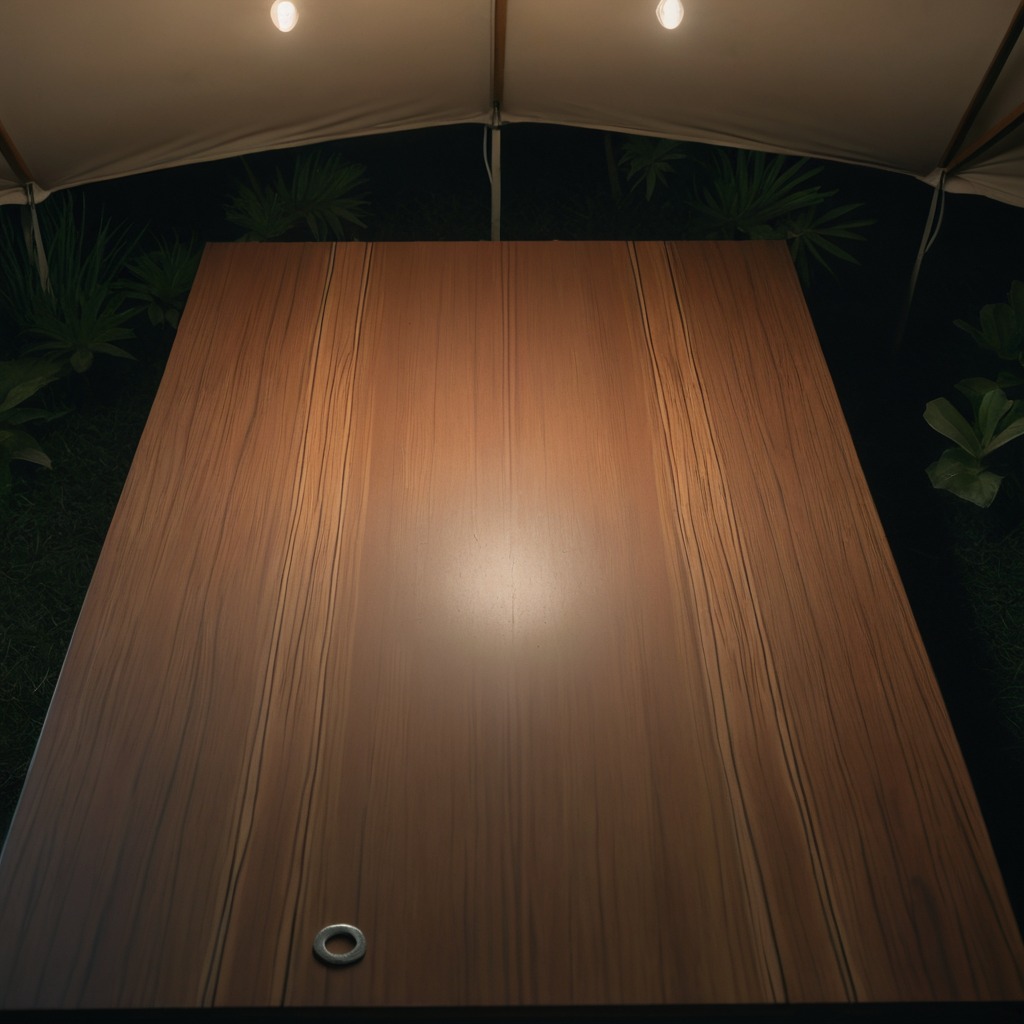
A flat metal washer is lying on a wooden table inside a jungle field workshop tent at night.